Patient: sex M, age 65
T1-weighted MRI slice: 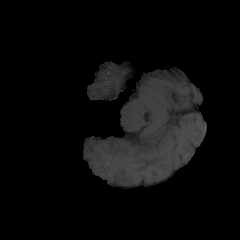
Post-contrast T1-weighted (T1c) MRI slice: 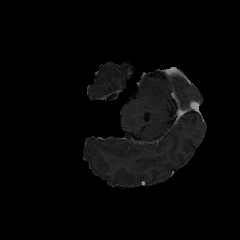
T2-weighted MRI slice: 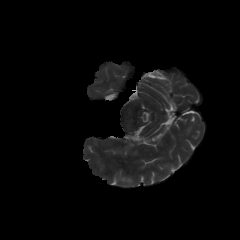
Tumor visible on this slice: no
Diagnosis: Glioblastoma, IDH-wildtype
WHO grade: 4